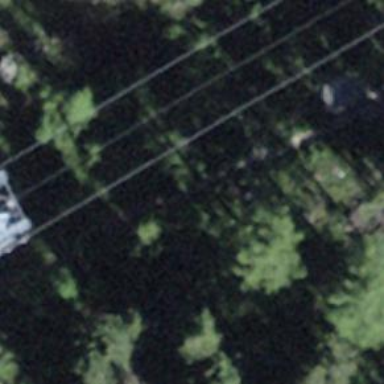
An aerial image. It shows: Pylon for aerialway.